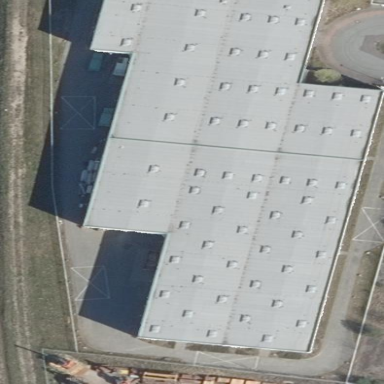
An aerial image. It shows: Industrial building.